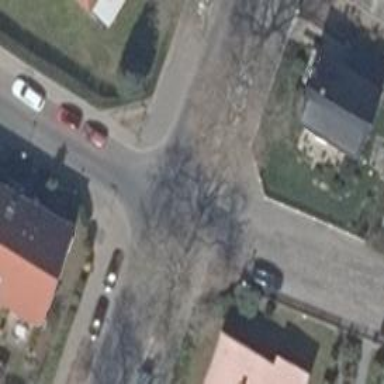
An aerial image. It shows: Unmarked road crossing.